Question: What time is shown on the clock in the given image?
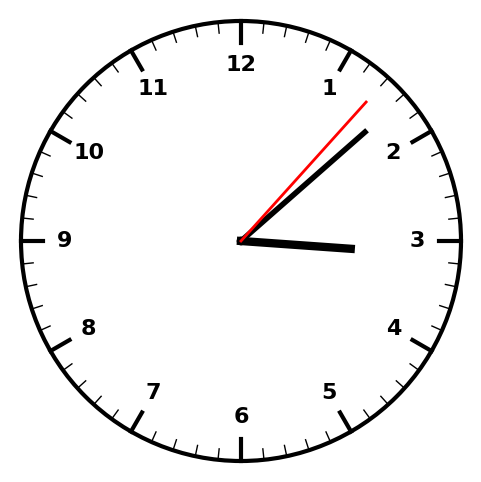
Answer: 03:08:07